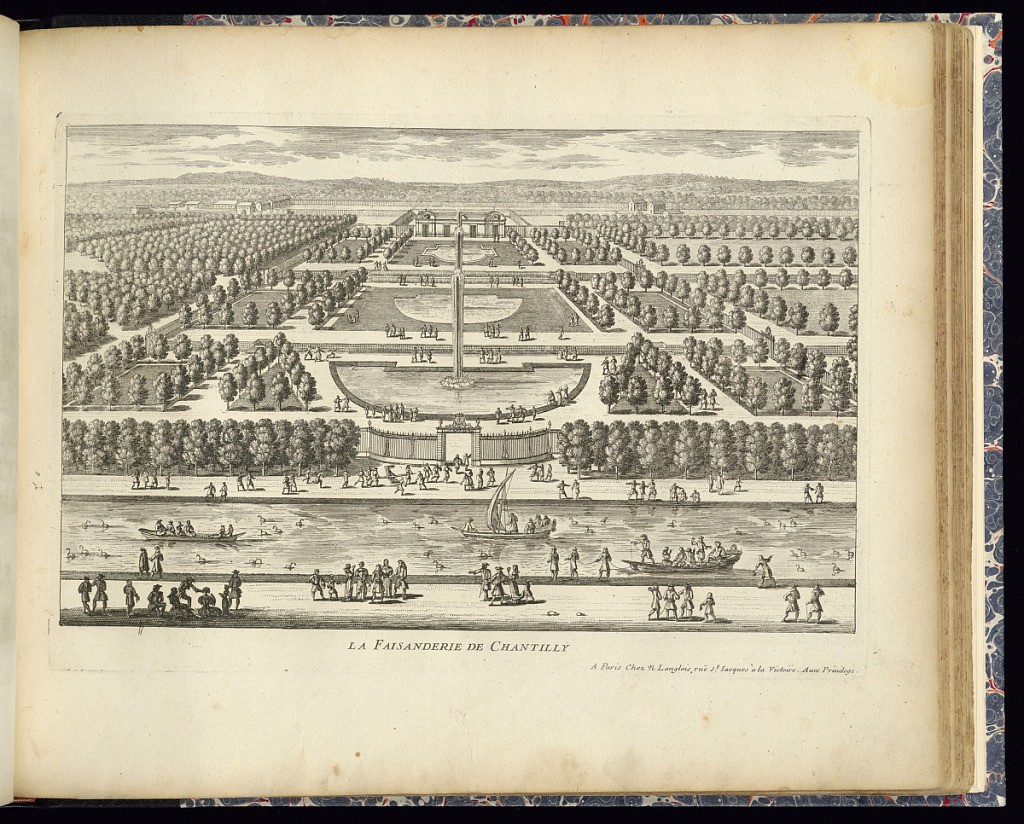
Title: LA FAISANDERIE DE CHANTILLY
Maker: Adam Perelle, French, 1638 – 1695
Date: late 17th century
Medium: Etching on laid paper
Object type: Print
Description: Bird's eye view of the gardens at Chantilly, canal in the foreground with boats. Three basins with jets of water (fountains), wrought-iron gate, buildings in the background and trees on either side. Figures (courtiers) throughout the grounds. The plate is titled.